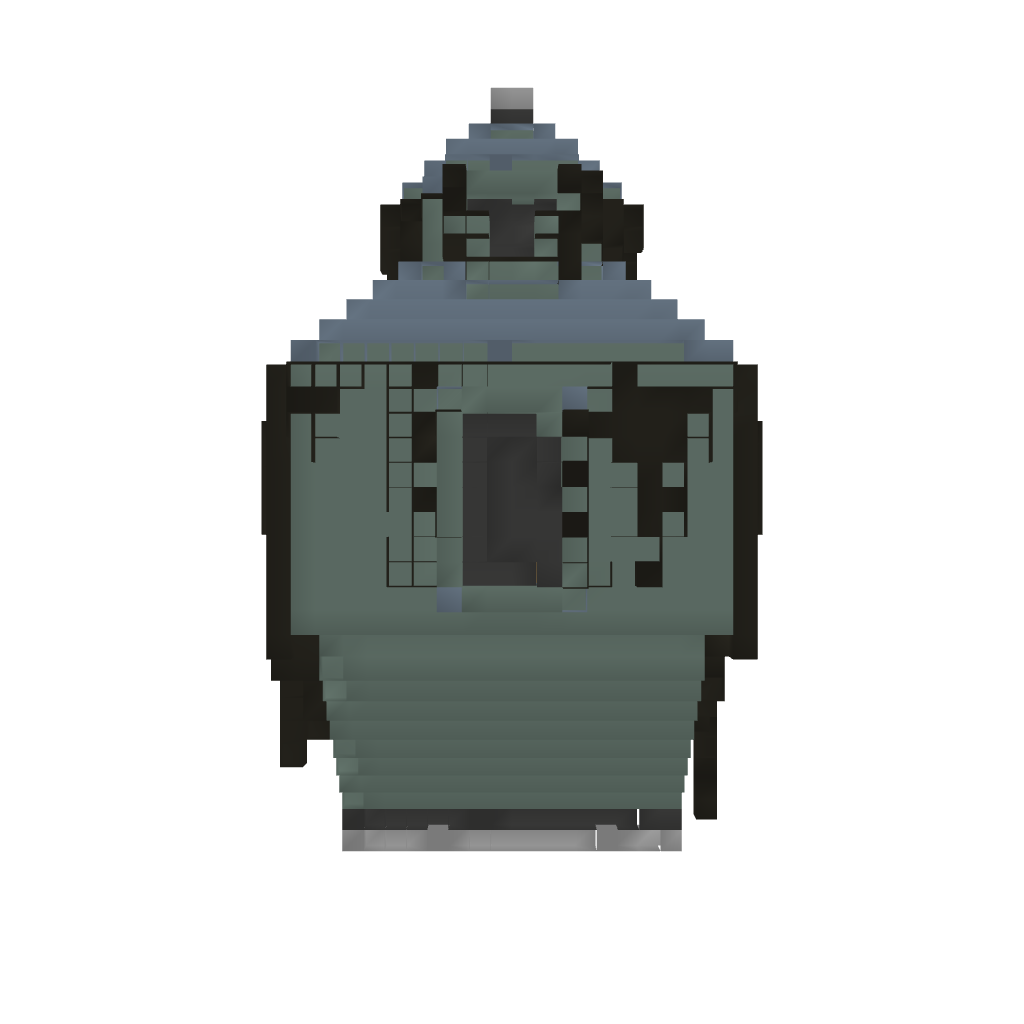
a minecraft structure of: Dracula's rest